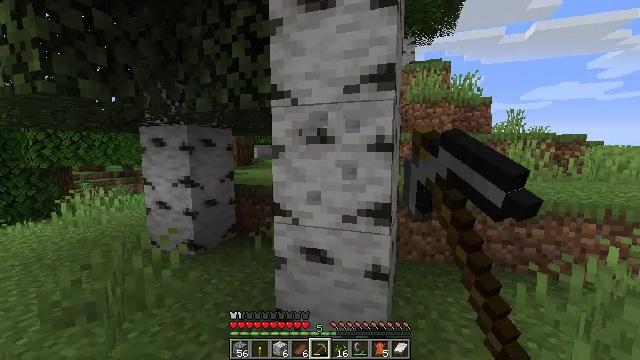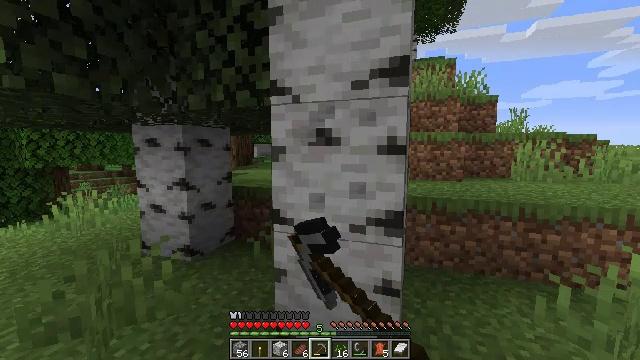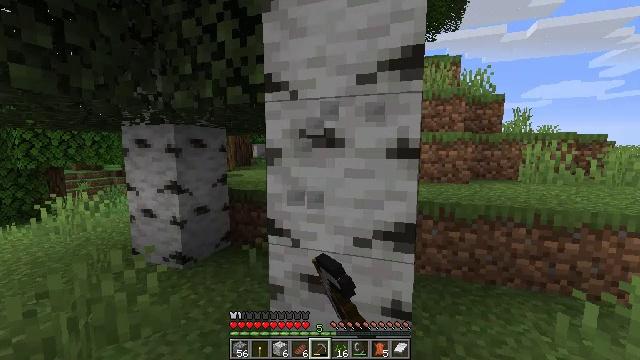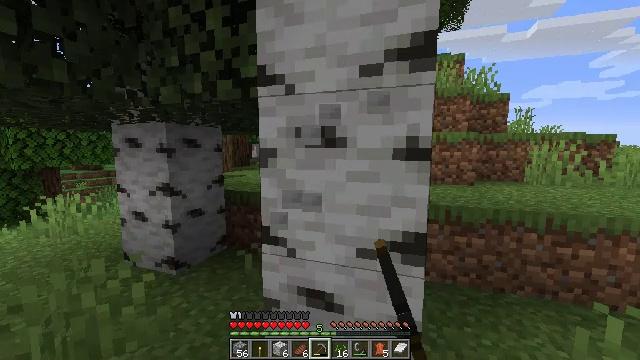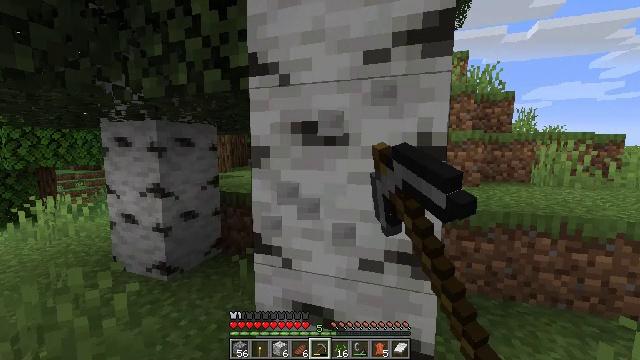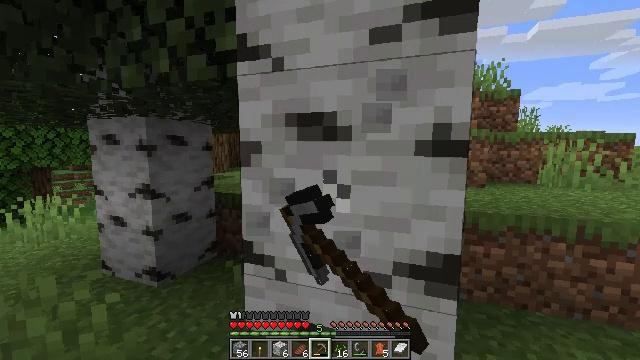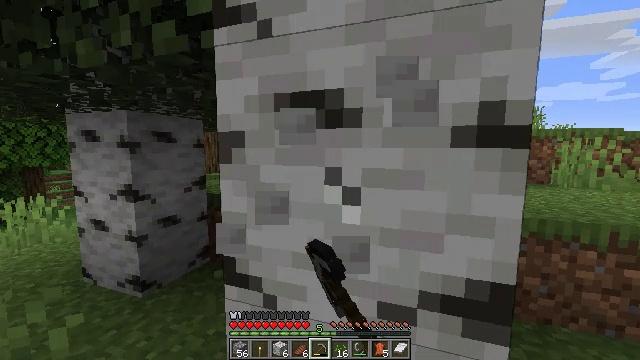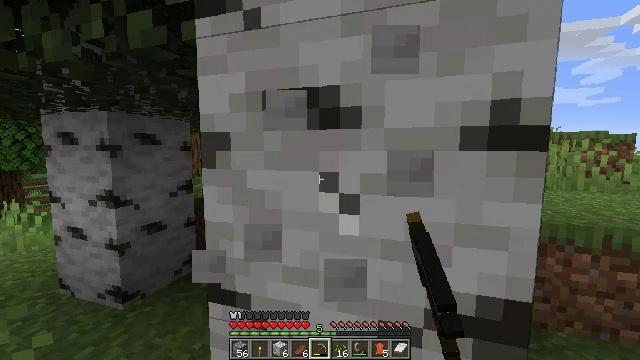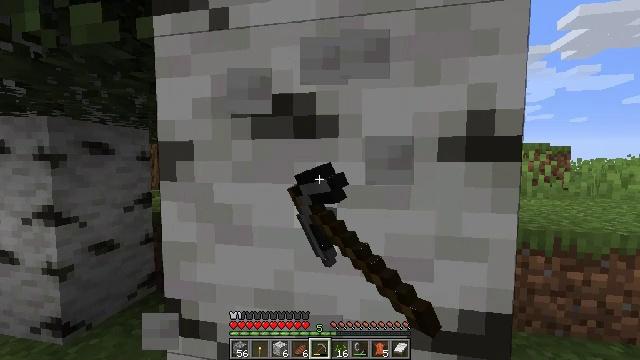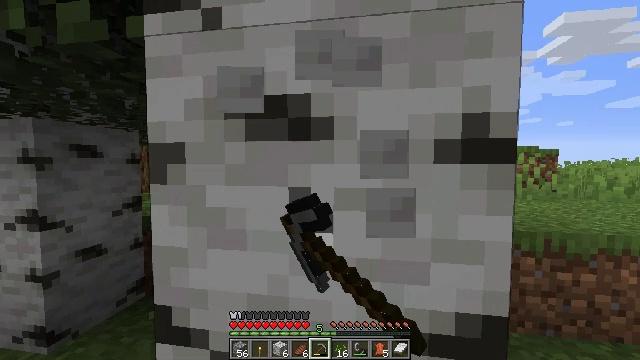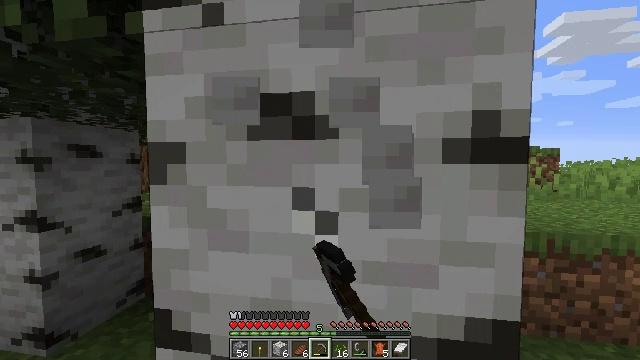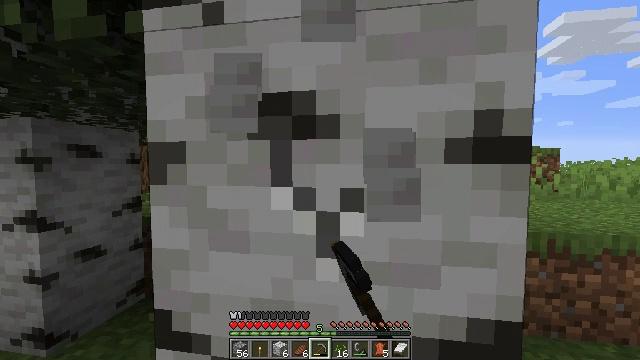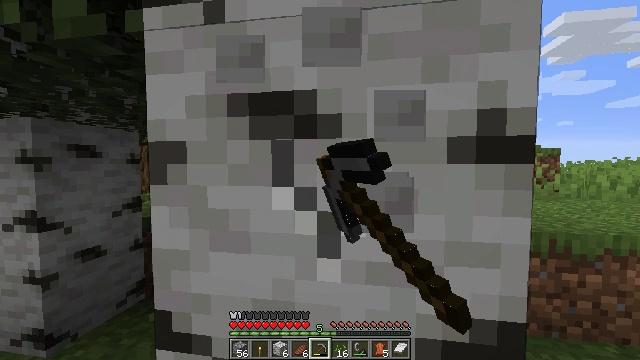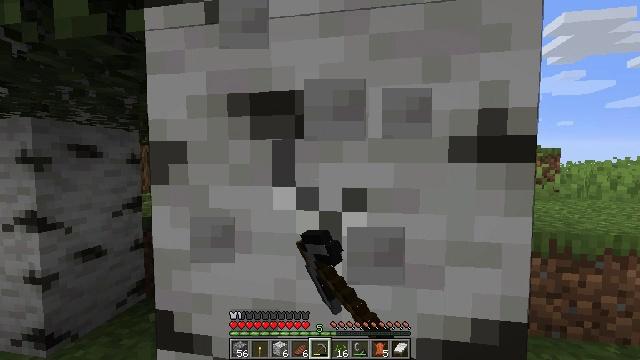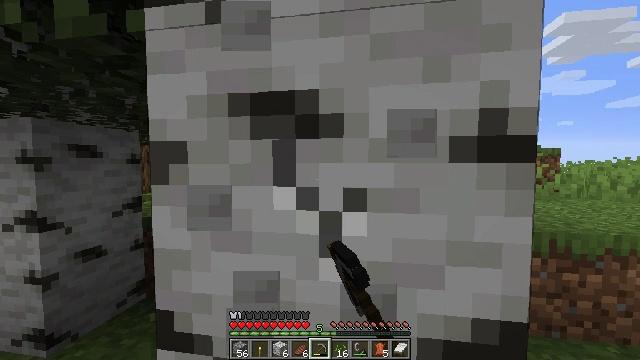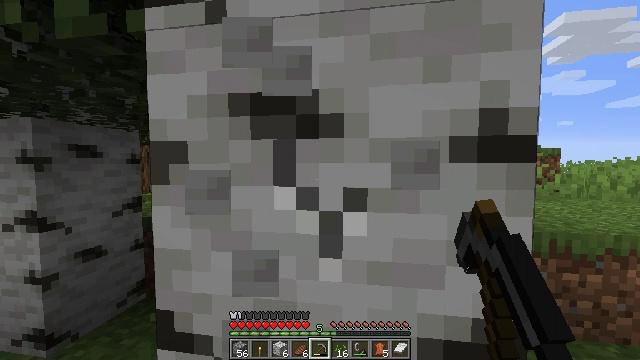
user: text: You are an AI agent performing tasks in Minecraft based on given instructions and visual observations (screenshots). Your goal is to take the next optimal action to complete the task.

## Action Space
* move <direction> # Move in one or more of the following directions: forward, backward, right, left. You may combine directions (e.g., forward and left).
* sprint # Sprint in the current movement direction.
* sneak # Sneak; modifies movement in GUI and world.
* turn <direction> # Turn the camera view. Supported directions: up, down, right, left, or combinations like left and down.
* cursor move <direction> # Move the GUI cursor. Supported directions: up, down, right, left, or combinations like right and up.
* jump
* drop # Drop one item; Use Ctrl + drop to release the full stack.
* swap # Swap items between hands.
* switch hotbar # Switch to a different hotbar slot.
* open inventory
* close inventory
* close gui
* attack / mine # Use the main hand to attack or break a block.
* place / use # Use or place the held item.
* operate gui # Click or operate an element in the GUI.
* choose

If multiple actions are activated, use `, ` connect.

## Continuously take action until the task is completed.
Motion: motion action
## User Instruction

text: Mine the birch log from the tree.
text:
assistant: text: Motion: move forward, attack / mine
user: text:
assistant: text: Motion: move forward, attack / mine
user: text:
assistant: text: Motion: move forward, attack / mine
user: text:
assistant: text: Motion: move forward, attack / mine
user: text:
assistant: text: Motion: move forward, attack / mine
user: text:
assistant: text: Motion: attack / mine
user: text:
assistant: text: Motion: turn right, attack / mine
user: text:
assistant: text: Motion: turn right and up, attack / mine
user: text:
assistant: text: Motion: turn right, attack / mine
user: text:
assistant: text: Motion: attack / mine
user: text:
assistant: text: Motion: attack / mine
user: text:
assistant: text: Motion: attack / mine
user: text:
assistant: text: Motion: attack / mine
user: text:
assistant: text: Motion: attack / mine
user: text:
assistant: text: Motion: attack / mine
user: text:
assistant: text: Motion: attack / mine
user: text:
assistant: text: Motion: turn right, attack / mine
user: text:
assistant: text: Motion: turn right, attack / mine
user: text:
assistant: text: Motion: turn right, attack / mine
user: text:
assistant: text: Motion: turn right, attack / mine
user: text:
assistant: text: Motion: attack / mine
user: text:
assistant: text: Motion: attack / mine
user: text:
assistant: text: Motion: attack / mine
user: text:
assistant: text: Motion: attack / mine
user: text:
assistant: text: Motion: attack / mine
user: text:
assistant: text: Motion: attack / mine
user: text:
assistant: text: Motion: attack / mine
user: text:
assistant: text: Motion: attack / mine
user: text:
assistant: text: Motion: attack / mine
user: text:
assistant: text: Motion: attack / mine